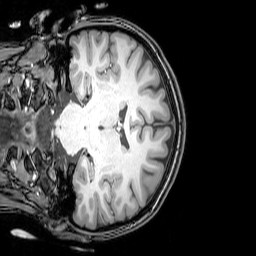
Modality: T1w
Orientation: coronal
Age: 21
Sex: female
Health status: healthy
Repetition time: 0.081 s
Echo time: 0.037 s